The trace is the raw vibration amplitude of a rotating bearing as a function of time. Classify the bearing condition as one of: normal, inner_race, outer_race, ball.
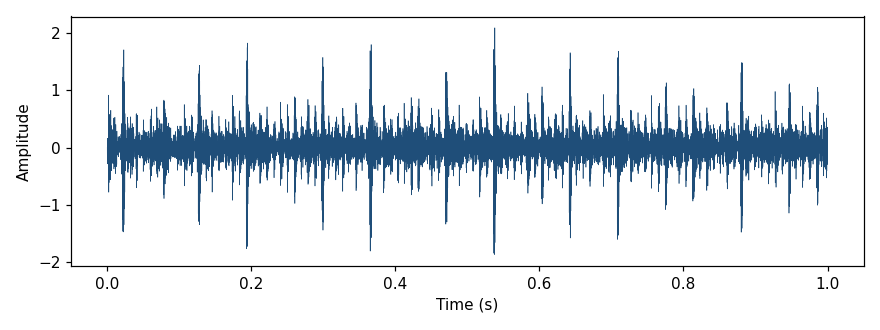
Answer: outer_race